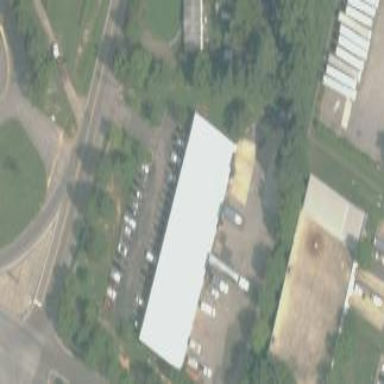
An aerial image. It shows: Commercial building.